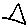
Label: triangle